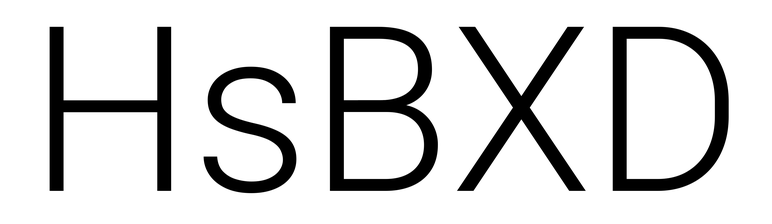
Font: Roboto_Light